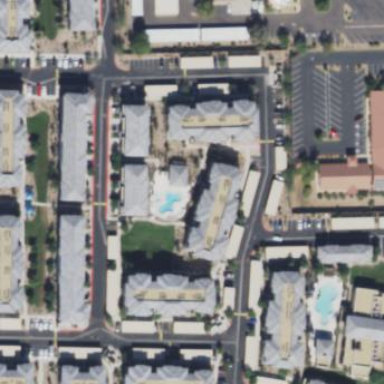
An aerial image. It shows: Residential area with apartments.